Field crop: maize
Growth stage: 1
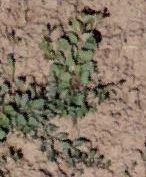
Species: convolvulus